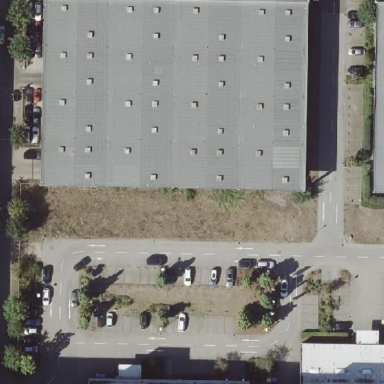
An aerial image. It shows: View of roof of building.